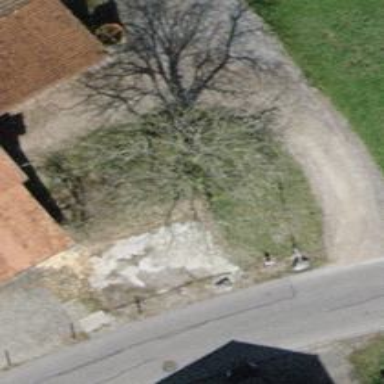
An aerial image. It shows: Urban tree adds touch of nature to the surroundings.